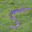
Label: 5